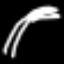
Label: palm tree